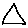
Label: triangle